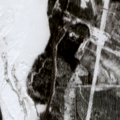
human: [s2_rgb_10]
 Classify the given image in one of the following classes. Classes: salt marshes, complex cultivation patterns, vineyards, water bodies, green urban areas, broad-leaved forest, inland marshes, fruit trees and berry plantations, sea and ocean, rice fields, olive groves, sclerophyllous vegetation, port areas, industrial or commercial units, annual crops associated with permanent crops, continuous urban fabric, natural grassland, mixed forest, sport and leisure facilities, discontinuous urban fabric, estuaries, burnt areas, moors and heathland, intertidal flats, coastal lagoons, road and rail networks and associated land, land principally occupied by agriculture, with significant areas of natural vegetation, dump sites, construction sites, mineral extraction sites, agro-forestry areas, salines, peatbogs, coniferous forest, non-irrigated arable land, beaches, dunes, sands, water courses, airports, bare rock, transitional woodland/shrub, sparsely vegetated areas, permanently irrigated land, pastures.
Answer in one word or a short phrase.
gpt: mixed forest, transitional woodland/shrub, water courses